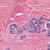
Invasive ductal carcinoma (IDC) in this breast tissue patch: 1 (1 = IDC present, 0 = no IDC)